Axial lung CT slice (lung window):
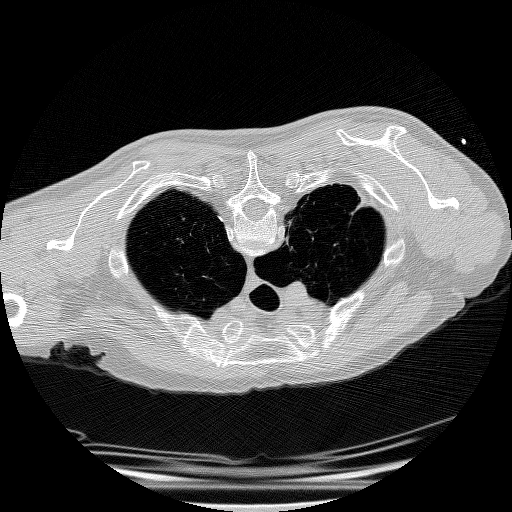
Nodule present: no